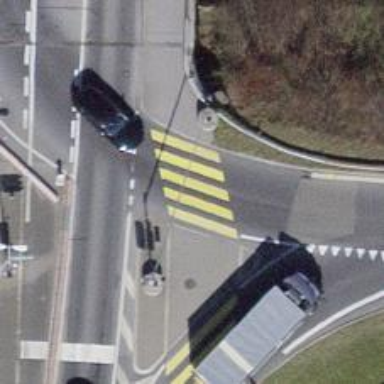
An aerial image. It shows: Pedestrian crossing with zebra markings on footway.